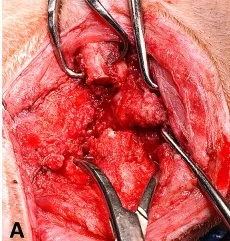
Surgical procedures. (A) Debridement of the diaphyseal fracture site of the right femur using a harmonic scalpel.
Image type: medical_photograph (other_medical_photograph)